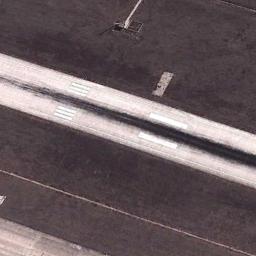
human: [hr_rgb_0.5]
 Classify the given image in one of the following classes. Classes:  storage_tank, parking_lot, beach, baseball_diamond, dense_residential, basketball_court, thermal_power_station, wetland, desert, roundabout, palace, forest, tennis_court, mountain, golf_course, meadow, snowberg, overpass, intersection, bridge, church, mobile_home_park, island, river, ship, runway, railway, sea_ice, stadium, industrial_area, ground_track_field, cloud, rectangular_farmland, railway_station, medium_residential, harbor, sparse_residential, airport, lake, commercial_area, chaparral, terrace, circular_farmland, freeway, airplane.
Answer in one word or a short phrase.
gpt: runway